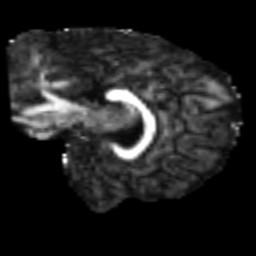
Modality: FA
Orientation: sagittal
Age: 23
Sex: female
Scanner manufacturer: siemens
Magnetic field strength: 3 T
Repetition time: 2.3 s
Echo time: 0.085 s